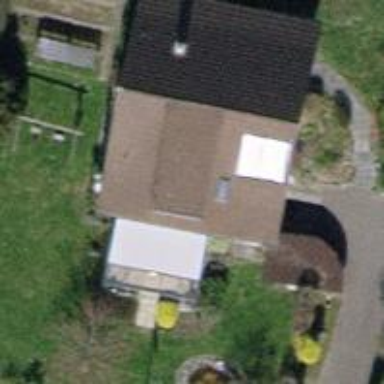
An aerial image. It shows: Detached building with gabled roof.